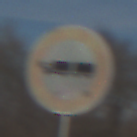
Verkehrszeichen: VerbotLastkraftwagenMitAnhaenger
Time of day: MorningAfternoon
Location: Outdoor (Nature)
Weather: PartlyCloudy
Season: NotSpecified
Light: Natural